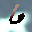
Label: 6